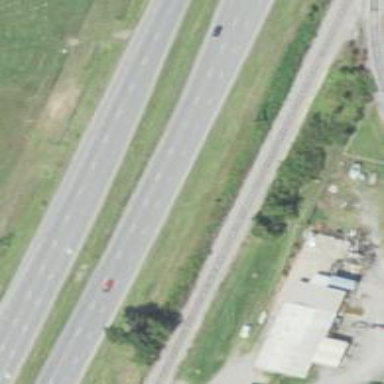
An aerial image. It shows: Primary highway with expressway characteristics.